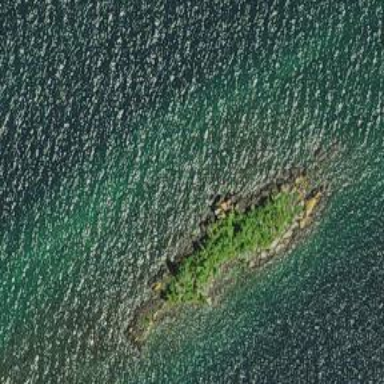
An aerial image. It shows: Islet.